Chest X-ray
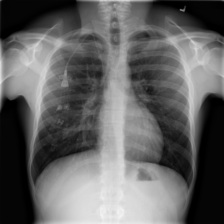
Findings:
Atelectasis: negative
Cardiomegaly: negative
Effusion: negative
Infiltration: positive
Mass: negative
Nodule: negative
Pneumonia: negative
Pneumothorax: negative
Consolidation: negative
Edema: negative
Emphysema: negative
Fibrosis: negative
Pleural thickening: negative
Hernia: negative